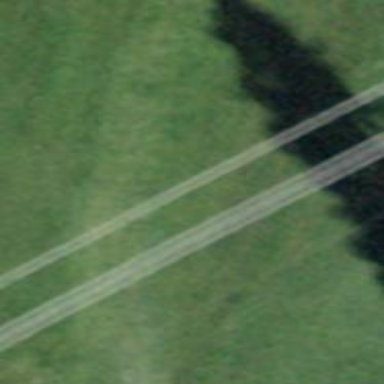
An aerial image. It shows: Designated golf cart path on grassy service road.